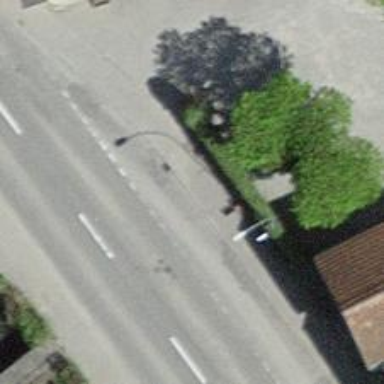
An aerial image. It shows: Bus stop with platform for public transport.